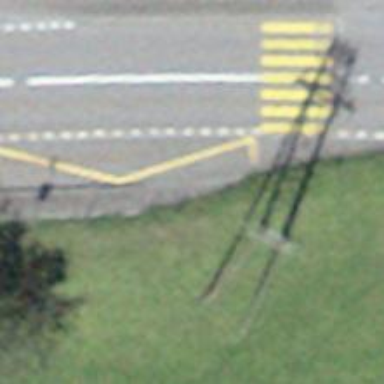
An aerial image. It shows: Platform for public transport is situated by the road.